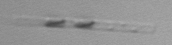
Label: Leptocylindrus